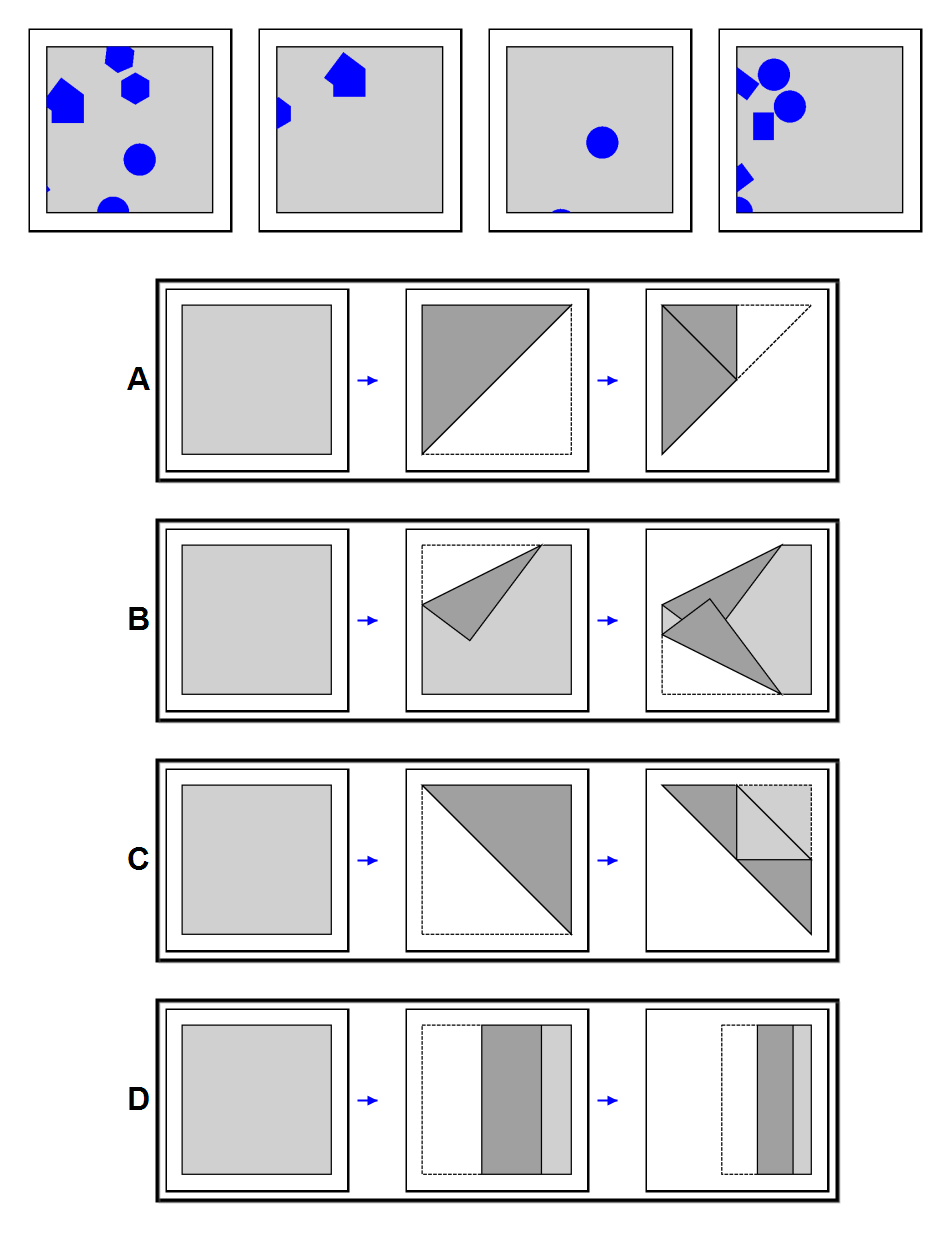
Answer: B